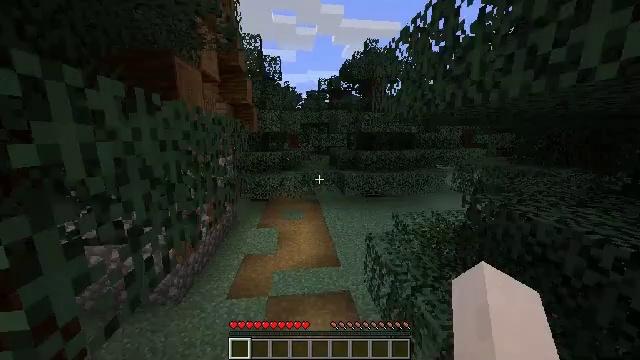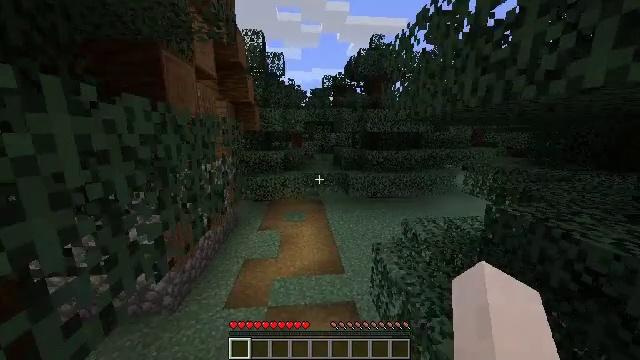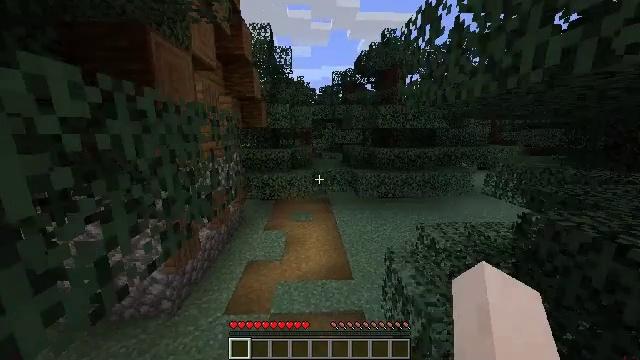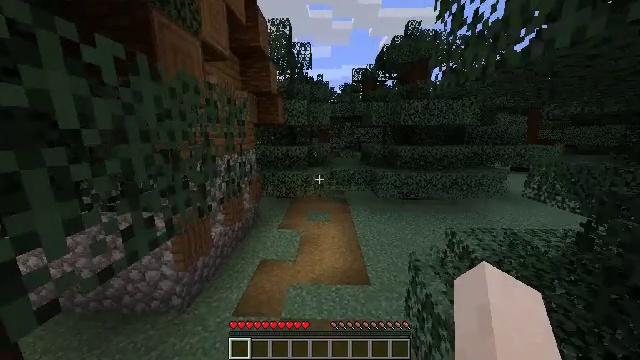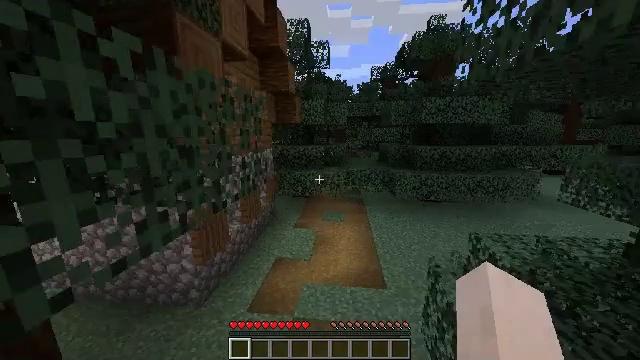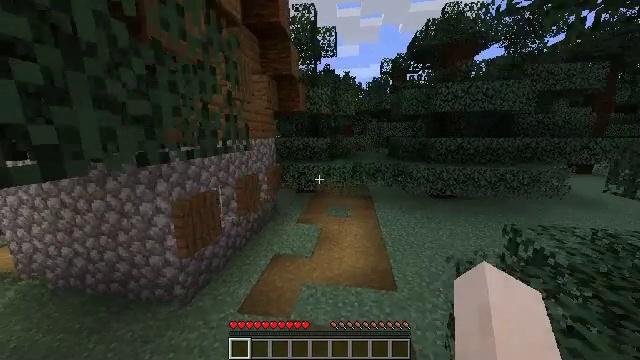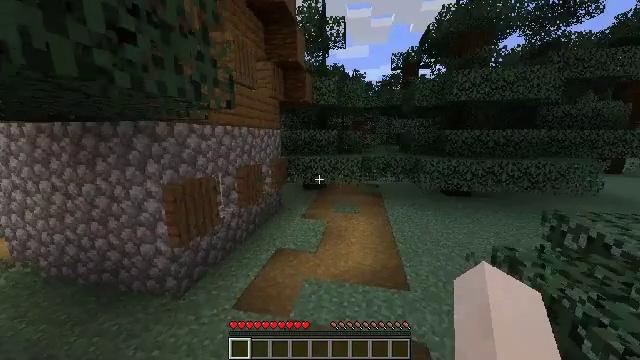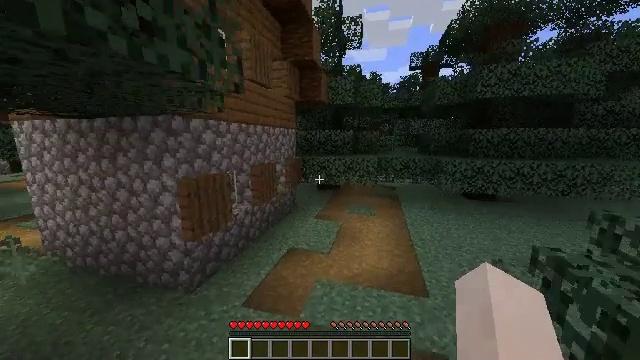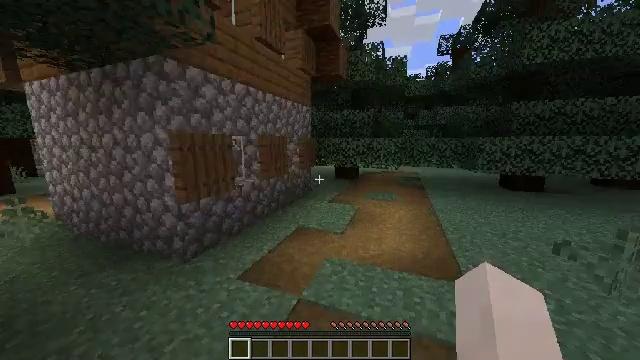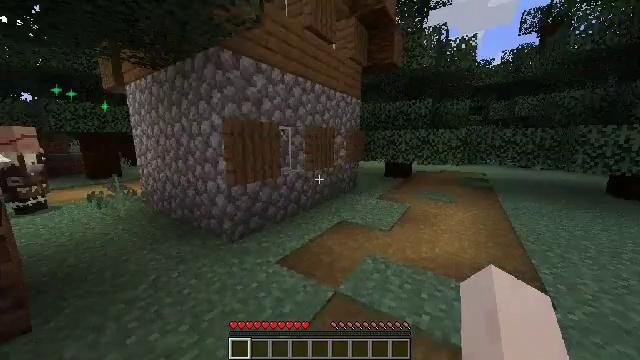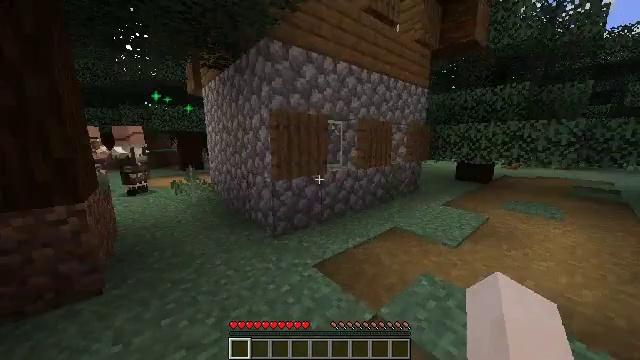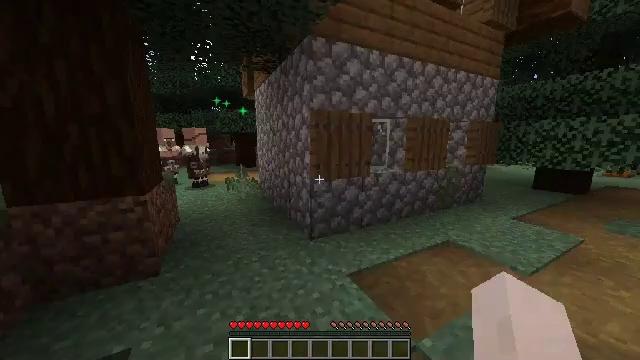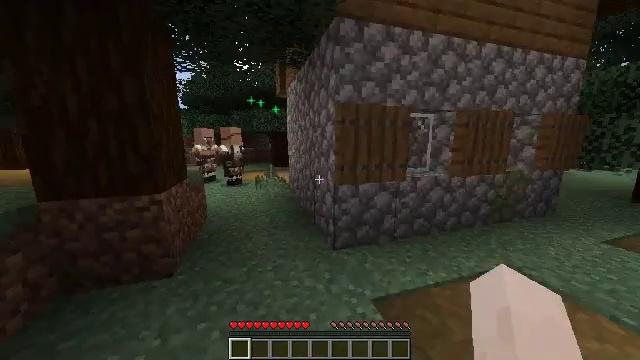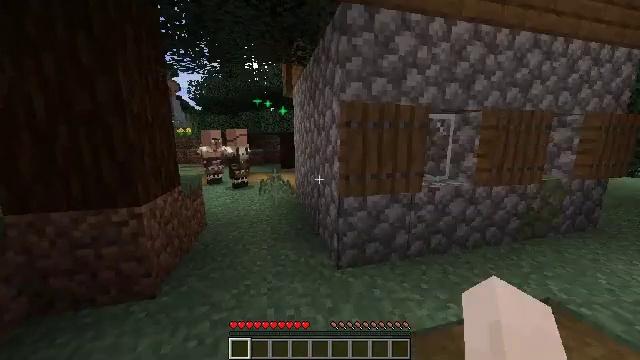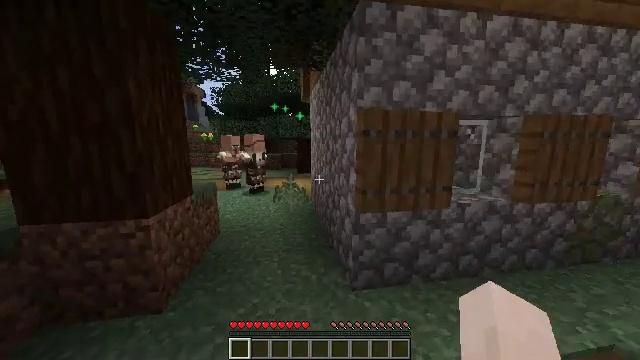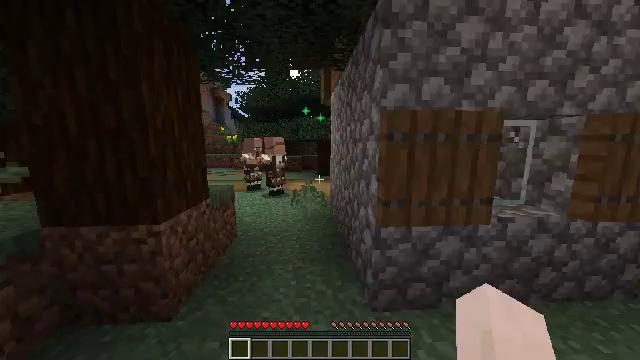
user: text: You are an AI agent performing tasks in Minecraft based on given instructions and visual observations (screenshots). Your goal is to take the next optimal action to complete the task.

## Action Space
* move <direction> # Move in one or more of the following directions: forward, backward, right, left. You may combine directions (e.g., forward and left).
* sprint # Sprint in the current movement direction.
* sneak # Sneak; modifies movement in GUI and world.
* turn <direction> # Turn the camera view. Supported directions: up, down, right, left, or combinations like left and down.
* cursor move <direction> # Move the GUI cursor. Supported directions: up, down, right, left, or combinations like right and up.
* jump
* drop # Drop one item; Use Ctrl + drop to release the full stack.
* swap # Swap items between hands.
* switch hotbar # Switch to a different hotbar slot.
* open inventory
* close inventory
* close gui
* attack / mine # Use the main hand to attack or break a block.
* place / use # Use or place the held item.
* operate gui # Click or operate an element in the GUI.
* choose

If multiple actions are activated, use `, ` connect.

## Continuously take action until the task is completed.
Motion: motion action
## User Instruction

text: Destroy the spruce leaves to get sticks and saplings.
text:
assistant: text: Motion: move forward, sprint, turn left
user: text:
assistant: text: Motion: move forward, sprint, turn left
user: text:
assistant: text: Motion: move forward, sprint, turn left
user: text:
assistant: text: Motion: move forward, sprint, turn left
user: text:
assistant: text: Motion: move forward, sprint, turn left
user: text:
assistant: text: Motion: move forward, sprint, turn left
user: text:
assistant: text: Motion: move forward, sprint, turn left
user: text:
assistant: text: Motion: move forward, sprint, turn left
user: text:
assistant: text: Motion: move forward, sprint, turn left
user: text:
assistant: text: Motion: move forward, sprint, turn left
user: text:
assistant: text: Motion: move forward, sprint, turn left
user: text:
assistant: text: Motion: move forward, sprint, turn left
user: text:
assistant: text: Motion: move forward, sprint, turn left
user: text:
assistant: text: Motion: move forward, sprint, turn left and up
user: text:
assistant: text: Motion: move forward, sprint, turn left
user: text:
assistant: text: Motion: move forward, sprint, turn left
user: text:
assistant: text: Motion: move forward, sprint, turn left
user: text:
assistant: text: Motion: move forward, sprint
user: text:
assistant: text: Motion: move forward, sprint, turn left
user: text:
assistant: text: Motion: move forward, sprint, turn left
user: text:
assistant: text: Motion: move forward, sprint, turn left
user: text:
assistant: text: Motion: move forward, sprint
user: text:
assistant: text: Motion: move forward, sprint, jump
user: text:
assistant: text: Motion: move forward, sprint, jump
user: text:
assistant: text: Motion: move forward, sprint, jump
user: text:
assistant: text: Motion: move forward, sprint
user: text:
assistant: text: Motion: move forward, sprint
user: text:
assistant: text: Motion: move forward, sprint
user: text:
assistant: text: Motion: move forward, sprint
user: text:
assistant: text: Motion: move forward, sprint